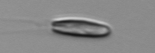
Label: Chrysochromulina